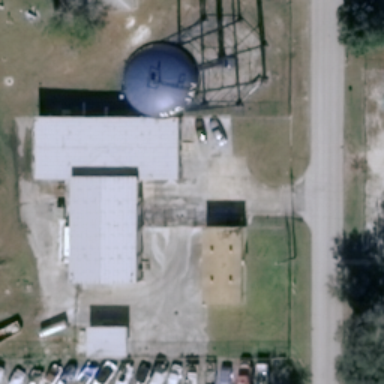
A storage tank is on the lawn .